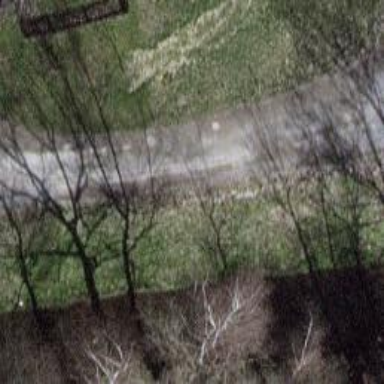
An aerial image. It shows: Gravel track with grade 2 tracktype.